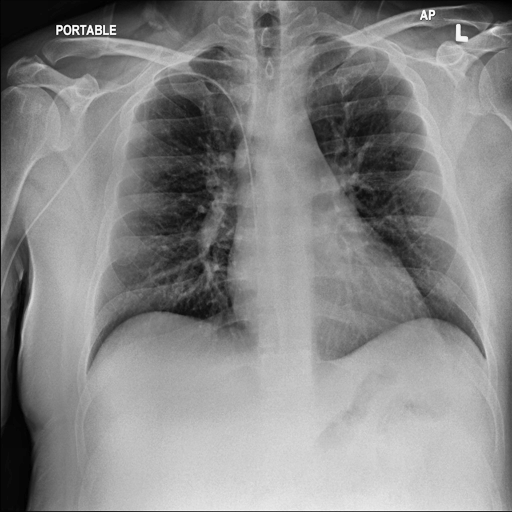
Finding: NORMAL